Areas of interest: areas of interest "Used Car Trading"
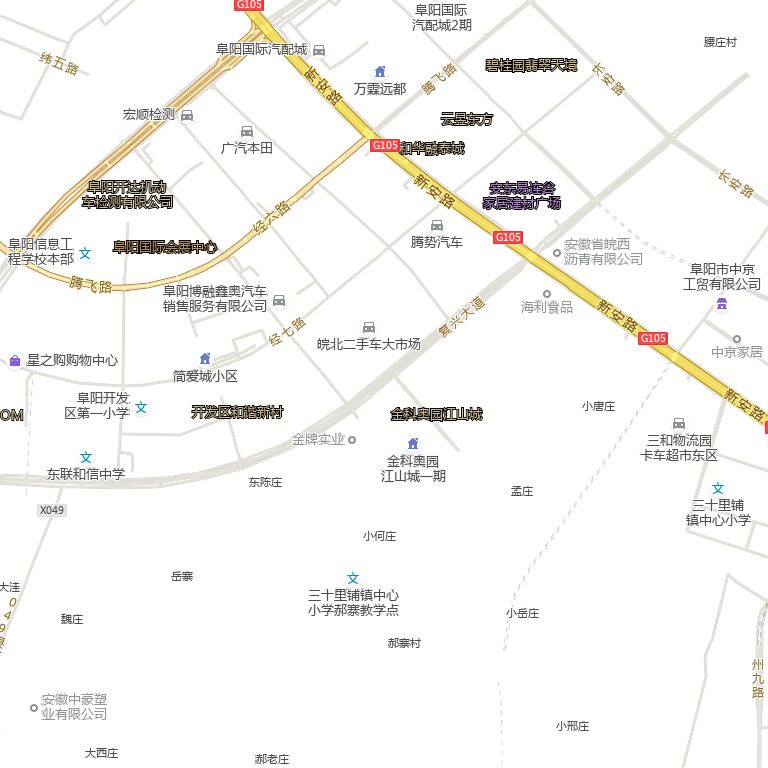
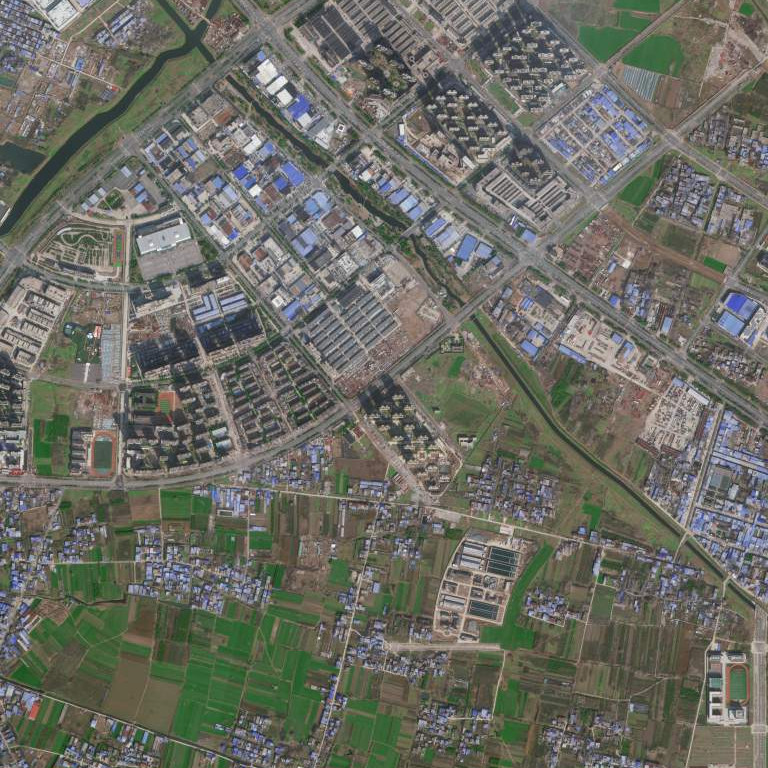